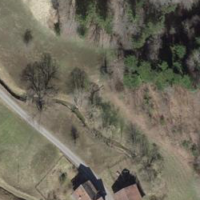
EUNIS habitat code: 44
Species observed at this site:
Symphoricarpos albus